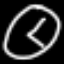
Label: clock